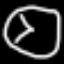
Label: clock